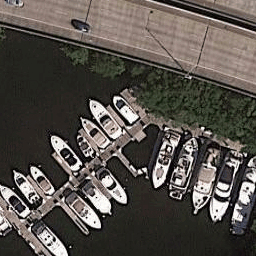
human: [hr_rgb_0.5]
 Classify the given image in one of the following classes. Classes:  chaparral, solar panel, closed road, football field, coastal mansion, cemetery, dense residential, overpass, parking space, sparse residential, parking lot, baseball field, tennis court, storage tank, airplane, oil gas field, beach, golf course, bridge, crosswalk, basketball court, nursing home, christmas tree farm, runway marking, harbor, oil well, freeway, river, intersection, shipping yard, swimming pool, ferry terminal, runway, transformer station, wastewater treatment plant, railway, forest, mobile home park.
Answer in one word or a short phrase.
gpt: harbor